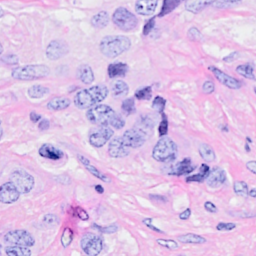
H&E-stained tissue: Breast